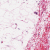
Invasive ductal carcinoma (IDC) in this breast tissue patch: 0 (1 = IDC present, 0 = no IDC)